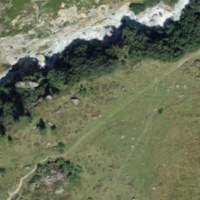
EUNIS habitat code: 23
Species observed at this site:
Bartsia alpina